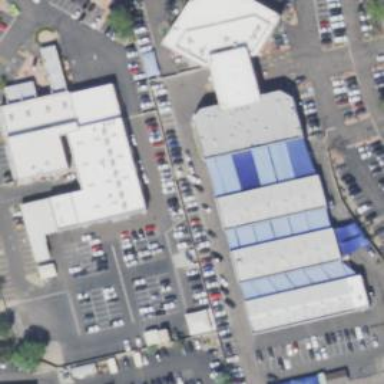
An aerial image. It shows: Building that houses car shop.